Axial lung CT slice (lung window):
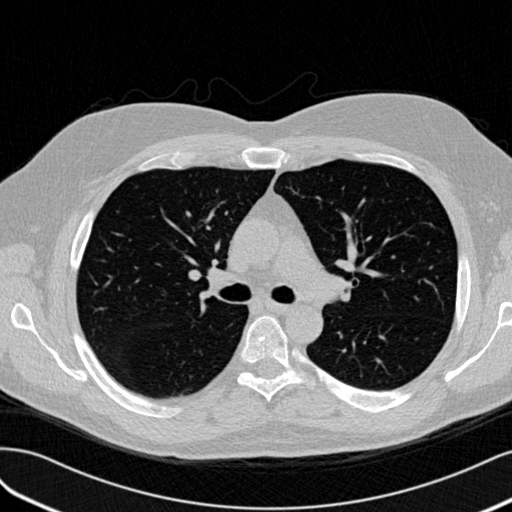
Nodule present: no